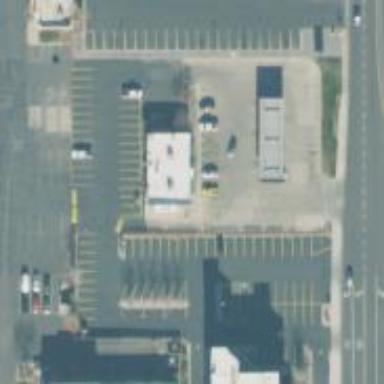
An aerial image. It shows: Commercial area.